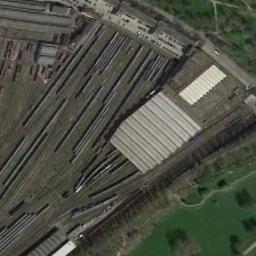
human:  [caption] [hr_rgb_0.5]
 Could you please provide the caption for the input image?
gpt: Many trees are near the railway station .

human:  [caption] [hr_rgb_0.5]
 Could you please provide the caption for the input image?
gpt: The railway station has lots of railways, Some trains and some white buildings and a lawn is next to the railway station .

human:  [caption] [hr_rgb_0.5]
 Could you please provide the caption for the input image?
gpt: There is a railway station under construction in the suburbs .

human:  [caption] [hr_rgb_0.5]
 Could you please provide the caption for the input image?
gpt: The railway station is on the grass next to some trees .

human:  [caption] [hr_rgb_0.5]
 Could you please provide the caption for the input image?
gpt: There are some black trains and a green meadow beside the railway station .